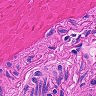
Metastatic tissue present: no